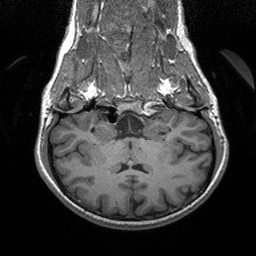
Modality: T1w
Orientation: sagittal
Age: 23
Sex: female
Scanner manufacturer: siemens
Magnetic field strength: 3 T
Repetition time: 1.9 s
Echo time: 0.00227 s